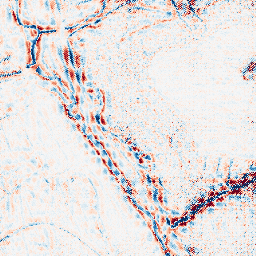
Category: wavelet
Decomposition family: wavelet_biorthogonal
Decomposition parameters: wavelet: bior5.5
level: 3
Upsampling method: regularized
Upsampling parameters: scale: 4
lambda_reg: 0.1
Upsampling scale: 4